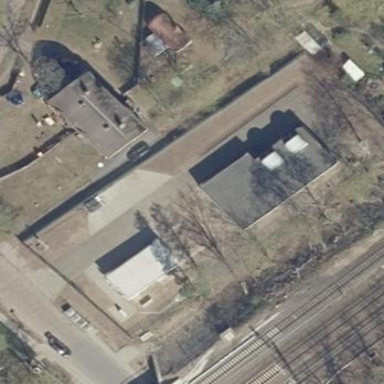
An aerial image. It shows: Service building.